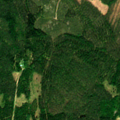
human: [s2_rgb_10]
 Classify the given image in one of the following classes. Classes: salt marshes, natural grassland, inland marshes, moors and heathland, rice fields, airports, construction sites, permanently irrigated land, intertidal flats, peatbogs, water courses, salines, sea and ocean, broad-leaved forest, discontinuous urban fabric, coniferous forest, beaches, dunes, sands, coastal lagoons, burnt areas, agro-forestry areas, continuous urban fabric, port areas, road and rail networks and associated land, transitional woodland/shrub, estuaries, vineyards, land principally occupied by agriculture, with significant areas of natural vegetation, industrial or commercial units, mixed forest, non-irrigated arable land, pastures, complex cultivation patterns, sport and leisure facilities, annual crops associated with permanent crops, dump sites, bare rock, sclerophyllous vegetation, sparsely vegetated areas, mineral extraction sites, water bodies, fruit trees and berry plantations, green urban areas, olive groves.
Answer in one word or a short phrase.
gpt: coniferous forest, mixed forest